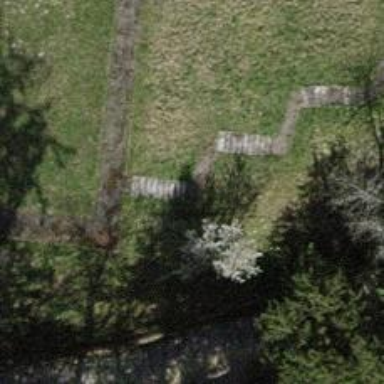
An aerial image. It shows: Road with steps.